Current action and preconditions to check: trajectory_clear

Your task: For each precondition in the list above, predict whether it will hold at this action.

Consider the current scene as observed from the mobile robot's camera, and analyze the predicted future states of all dynamic agents (e.g., people, animals, vehicles, or any moving entities) within the NEXT SECOND.

IMPORTANT: Only answer "very likely" if you are absolutely certain—based on strong, clear evidence—that a dynamic agent will violate the precondition in the predicted future state. Do NOT answer "very likely" for unlikely, ambiguous, or low-probability risks.

Ask yourself for each precondition: Is there a high probability, with clear and convincing evidence, that the predicted future states of any dynamic agent will interfere with the predicted future state of the currently executing action within the NEXT SECOND, causing that precondition to fail?

Assess the risk level based on these predictions. Use "likely" or "very likely" if motions create a clear risk of interference.

Use "neutral" or "improbable" if agents are nearby but their predicted paths are clearly diverging or non-conflicting.

Failure Risk Categories: "very improbable", "improbable", "neutral", "likely", "very likely"

Answer Format: Output ONLY the probability_of_failure value from these categories: "very improbable", "improbable", "neutral", "likely", "very likely"

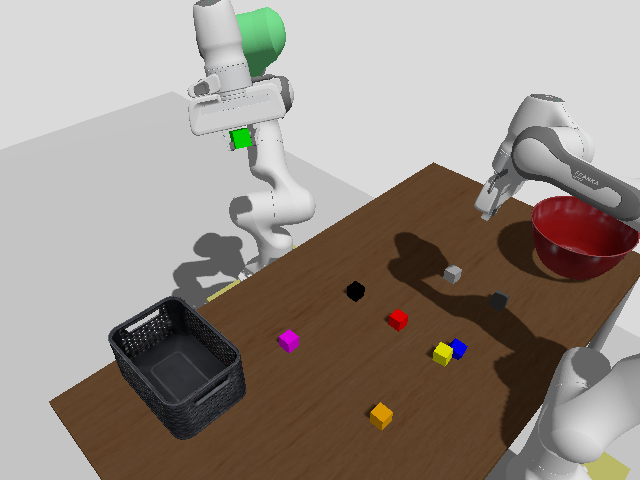

Answer: very improbable